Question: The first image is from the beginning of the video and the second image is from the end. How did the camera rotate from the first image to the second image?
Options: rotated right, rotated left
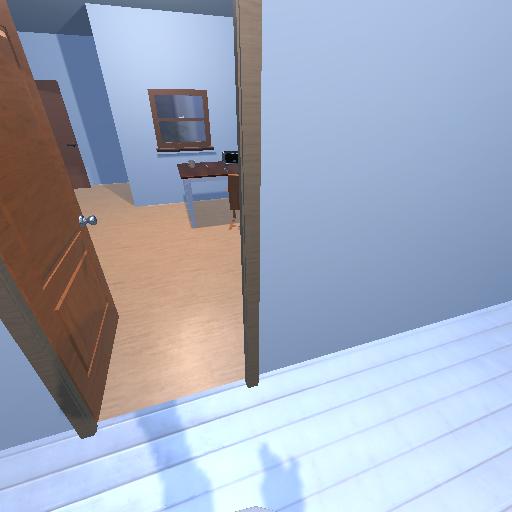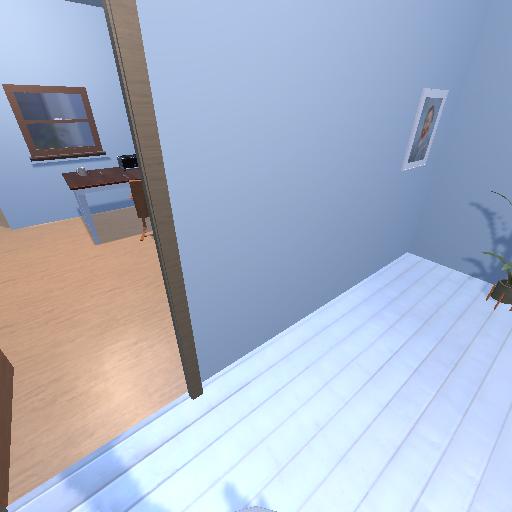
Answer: rotated right